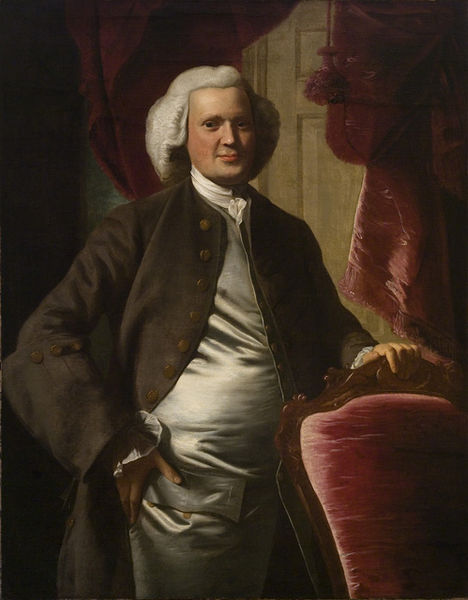
Titel: Benjamin Blackstone, Jr. (1725-ca. 1790-1798)
Künstler: John Singleton Copley
Standort: Amherst (Massachusetts, USA)
Institution: Mead Art Museum, Amherst College
Schlagwörter: mann, rot, bildnis, vorhang, sessel, stehend, perücke, chair, curtain, curtains, hands, velvet, white, collar, face, hair, interior, lace, portrait, krawatte, halstuch, pink, brown, silver, man, house, halsbinde, jacket, leaning, door, drapery, vest, shiny, home, waistcoat, standing, cuff, wig, whig, fat, cuffs, inside, leibrock, upholstery, man standing